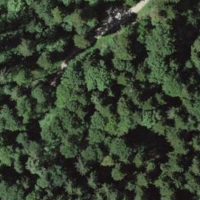
EUNIS habitat code: 44
Species observed at this site:
Cardamine heptaphylla